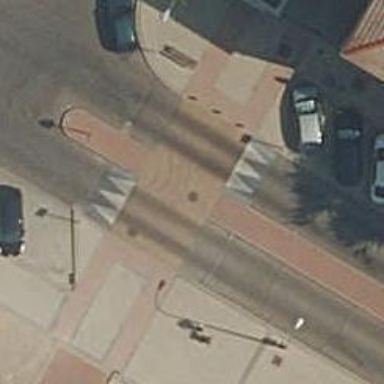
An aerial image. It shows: Raised kerb at zebra crossing on the road.